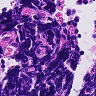
Metastatic tissue present: no